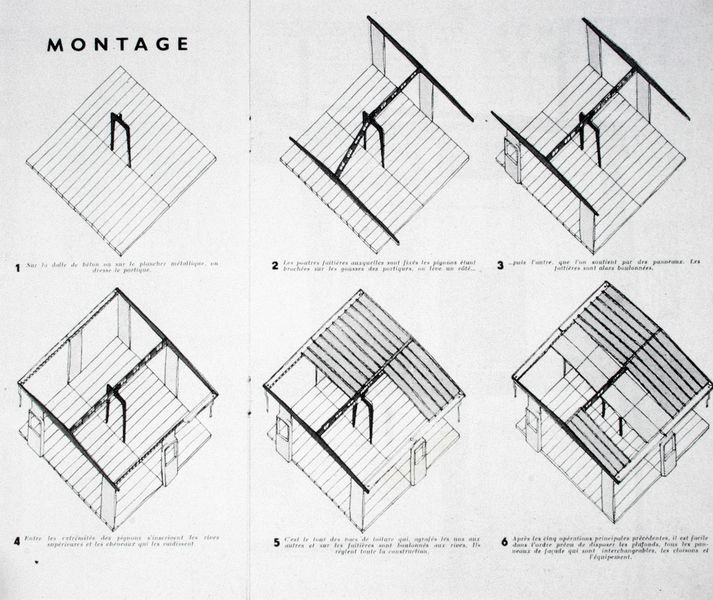
Titel: Montageanleitung für das Pré-Fab-Haus, Typ 'Mittelstütze'
Künstler: Jean Prouvé
Schlagwörter: weiß, grau, schwarz, tür, zeichnung, dach, hütte, blatt, schrift, papier, grafik, graphik, zahlen, ziffern, rechtecke, seite, schwarzweiß, text, beschriftung, geometrisch, seiten, entwürfe, nummerierung, skizzen, knick, laube, raster, beschreibung, legende, aufbau, anleitung, ansichten, konstruktionen, fals, gartenlaube, falz, technische zeichnung, montage, aufzählung, bezifferung, isometrie, montageanleitung, moedelle